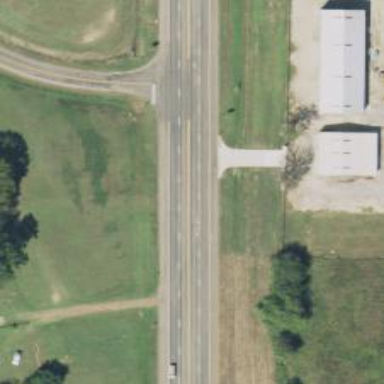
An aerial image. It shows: Trunk highway.